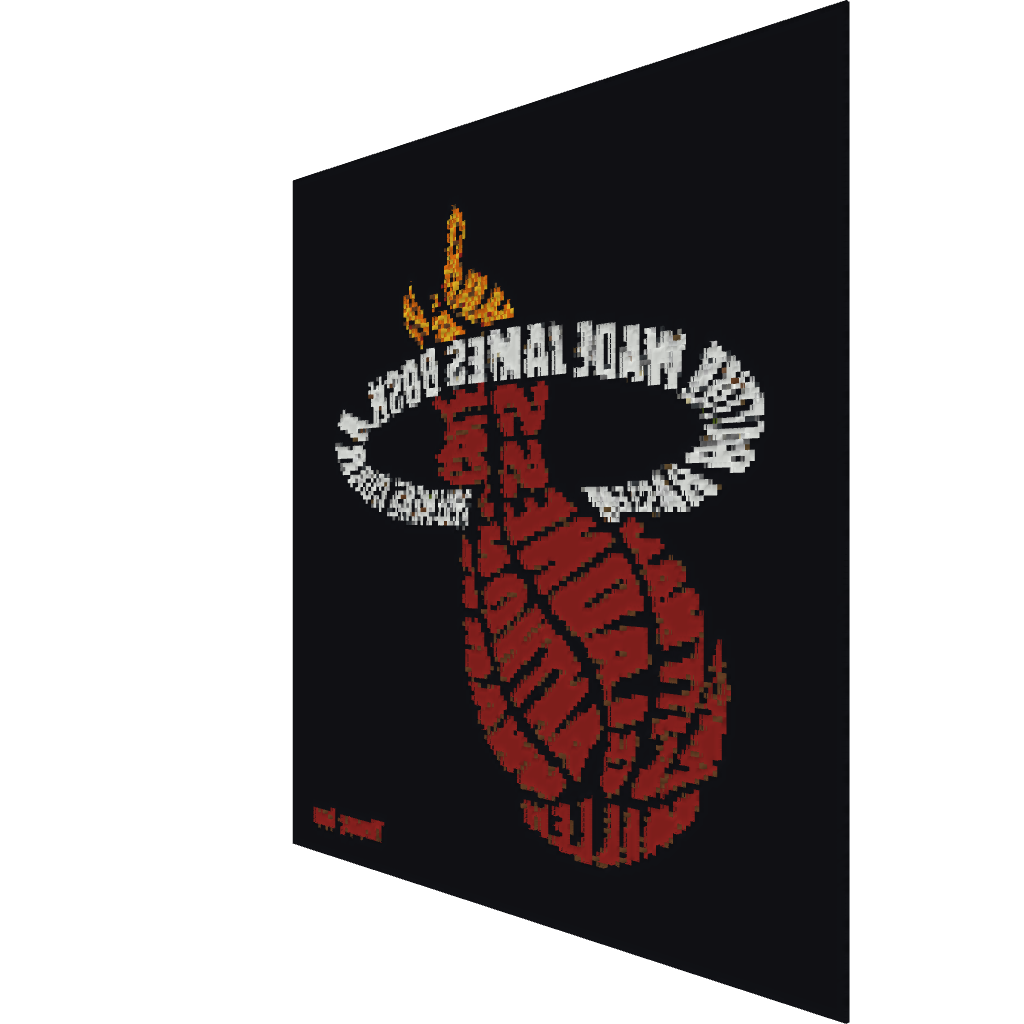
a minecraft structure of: Miami Heat Logo